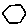
Label: hexagon